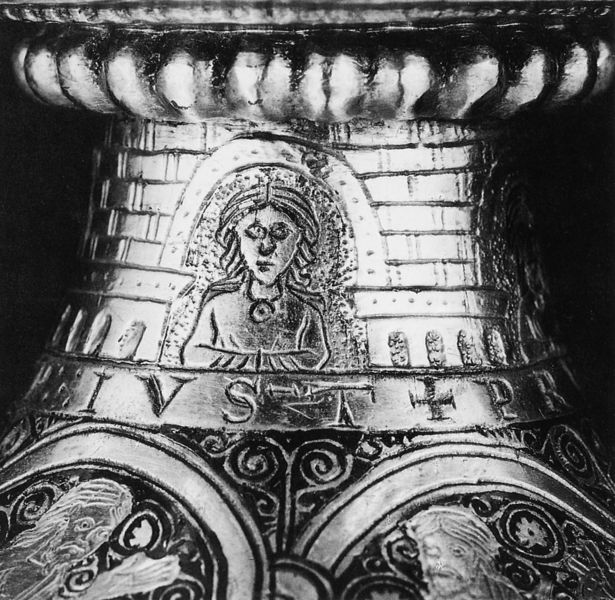
Titel: Wiltener Kelch ; Kommunionkelch
Institution: Kunsthistorisches Museum Wien
Schlagwörter: hand, mann, weiß, menschen, mädchen, frau, grau, köpfe, männer, schwarz, muster, bart, band, steine, portrait, kirche, figur, gold, haare, kelch, frontal, mittelscheitel, turm, krug, ranken, statue, schrift, bogen, kette, mauer, figuren, rundbogen, detail, glanz, ornamente, verzierung, glänzend, metall, bronze, halskette, foto, becher, fugen, burg, glockenturm, kreuz, text, gebet, gravur, photo, kerzenleuchter, glocke, amulett, christus, jesus, altes testament, christlich, mittelalter, priester, romanik, heiliger, heilige, siegel, objekt, spiralen, wulst, getrieben, latein, graviert, burh, gescihter, detial, iv, priestwr